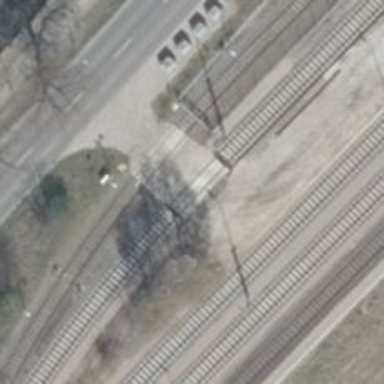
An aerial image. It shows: Level crossing along the railway.